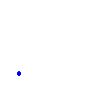
Particle: pion